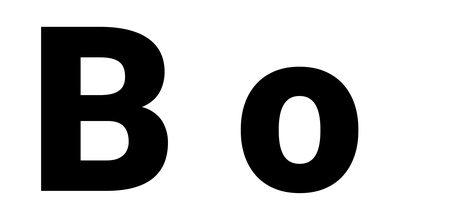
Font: Roboto_Black